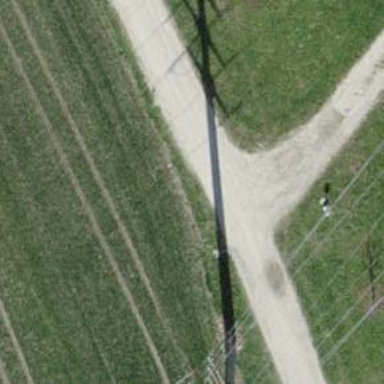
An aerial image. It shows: Compacted track with grade2 level.